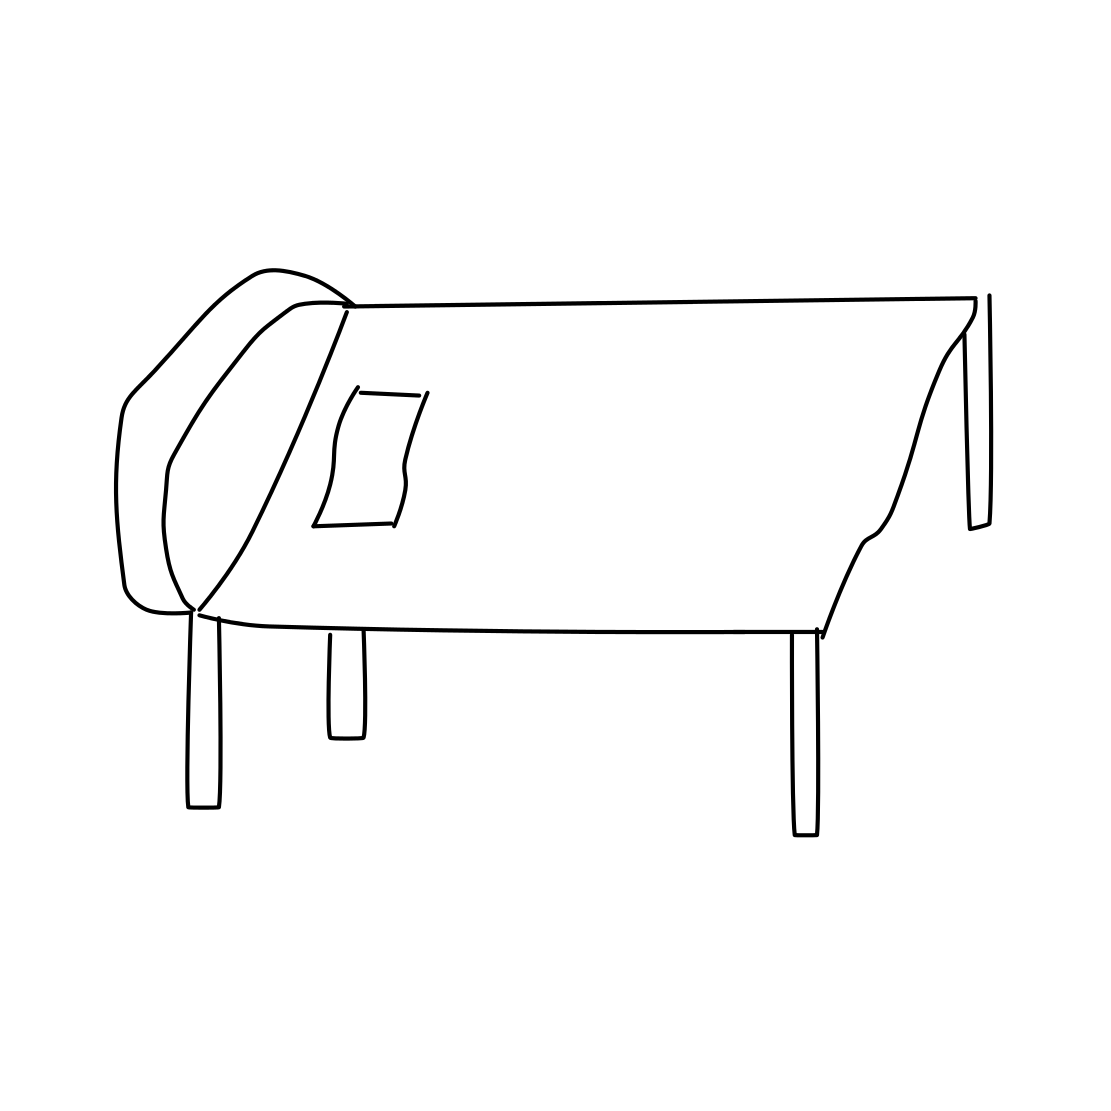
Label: bed